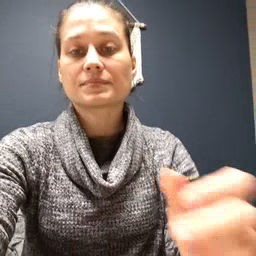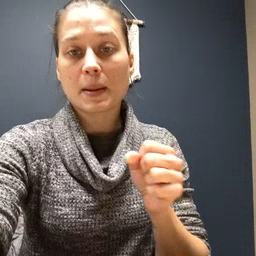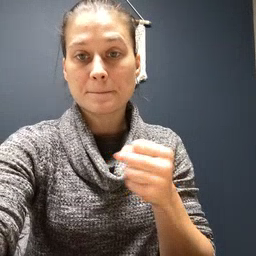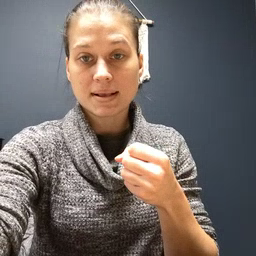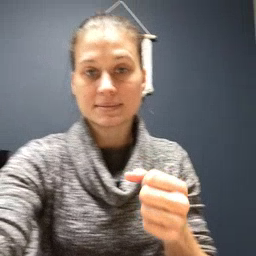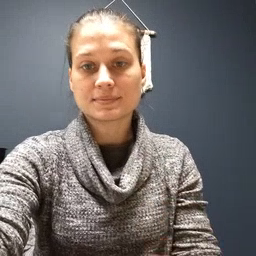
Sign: make